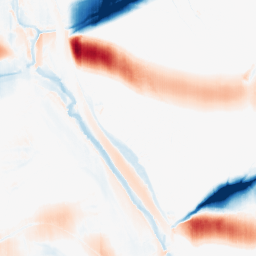
Category: morphological
Decomposition family: morphological_ellipse
Decomposition parameters: operation: average
width: 50
height: 5
Upsampling method: quintic
Upsampling parameters: scale: 2
Upsampling scale: 2